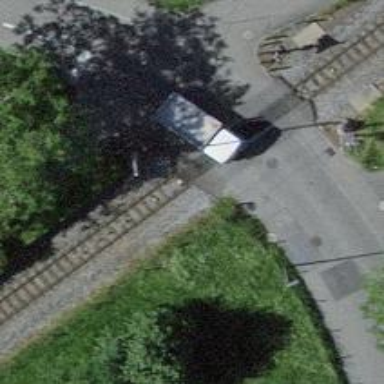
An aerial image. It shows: Level crossing with full barriers and lights.